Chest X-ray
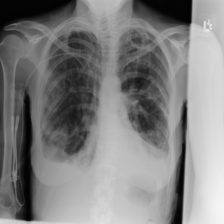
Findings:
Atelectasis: negative
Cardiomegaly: negative
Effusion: negative
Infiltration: negative
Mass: negative
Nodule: negative
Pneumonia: negative
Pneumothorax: positive
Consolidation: negative
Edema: negative
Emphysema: negative
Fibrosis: negative
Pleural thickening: negative
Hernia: negative